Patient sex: M
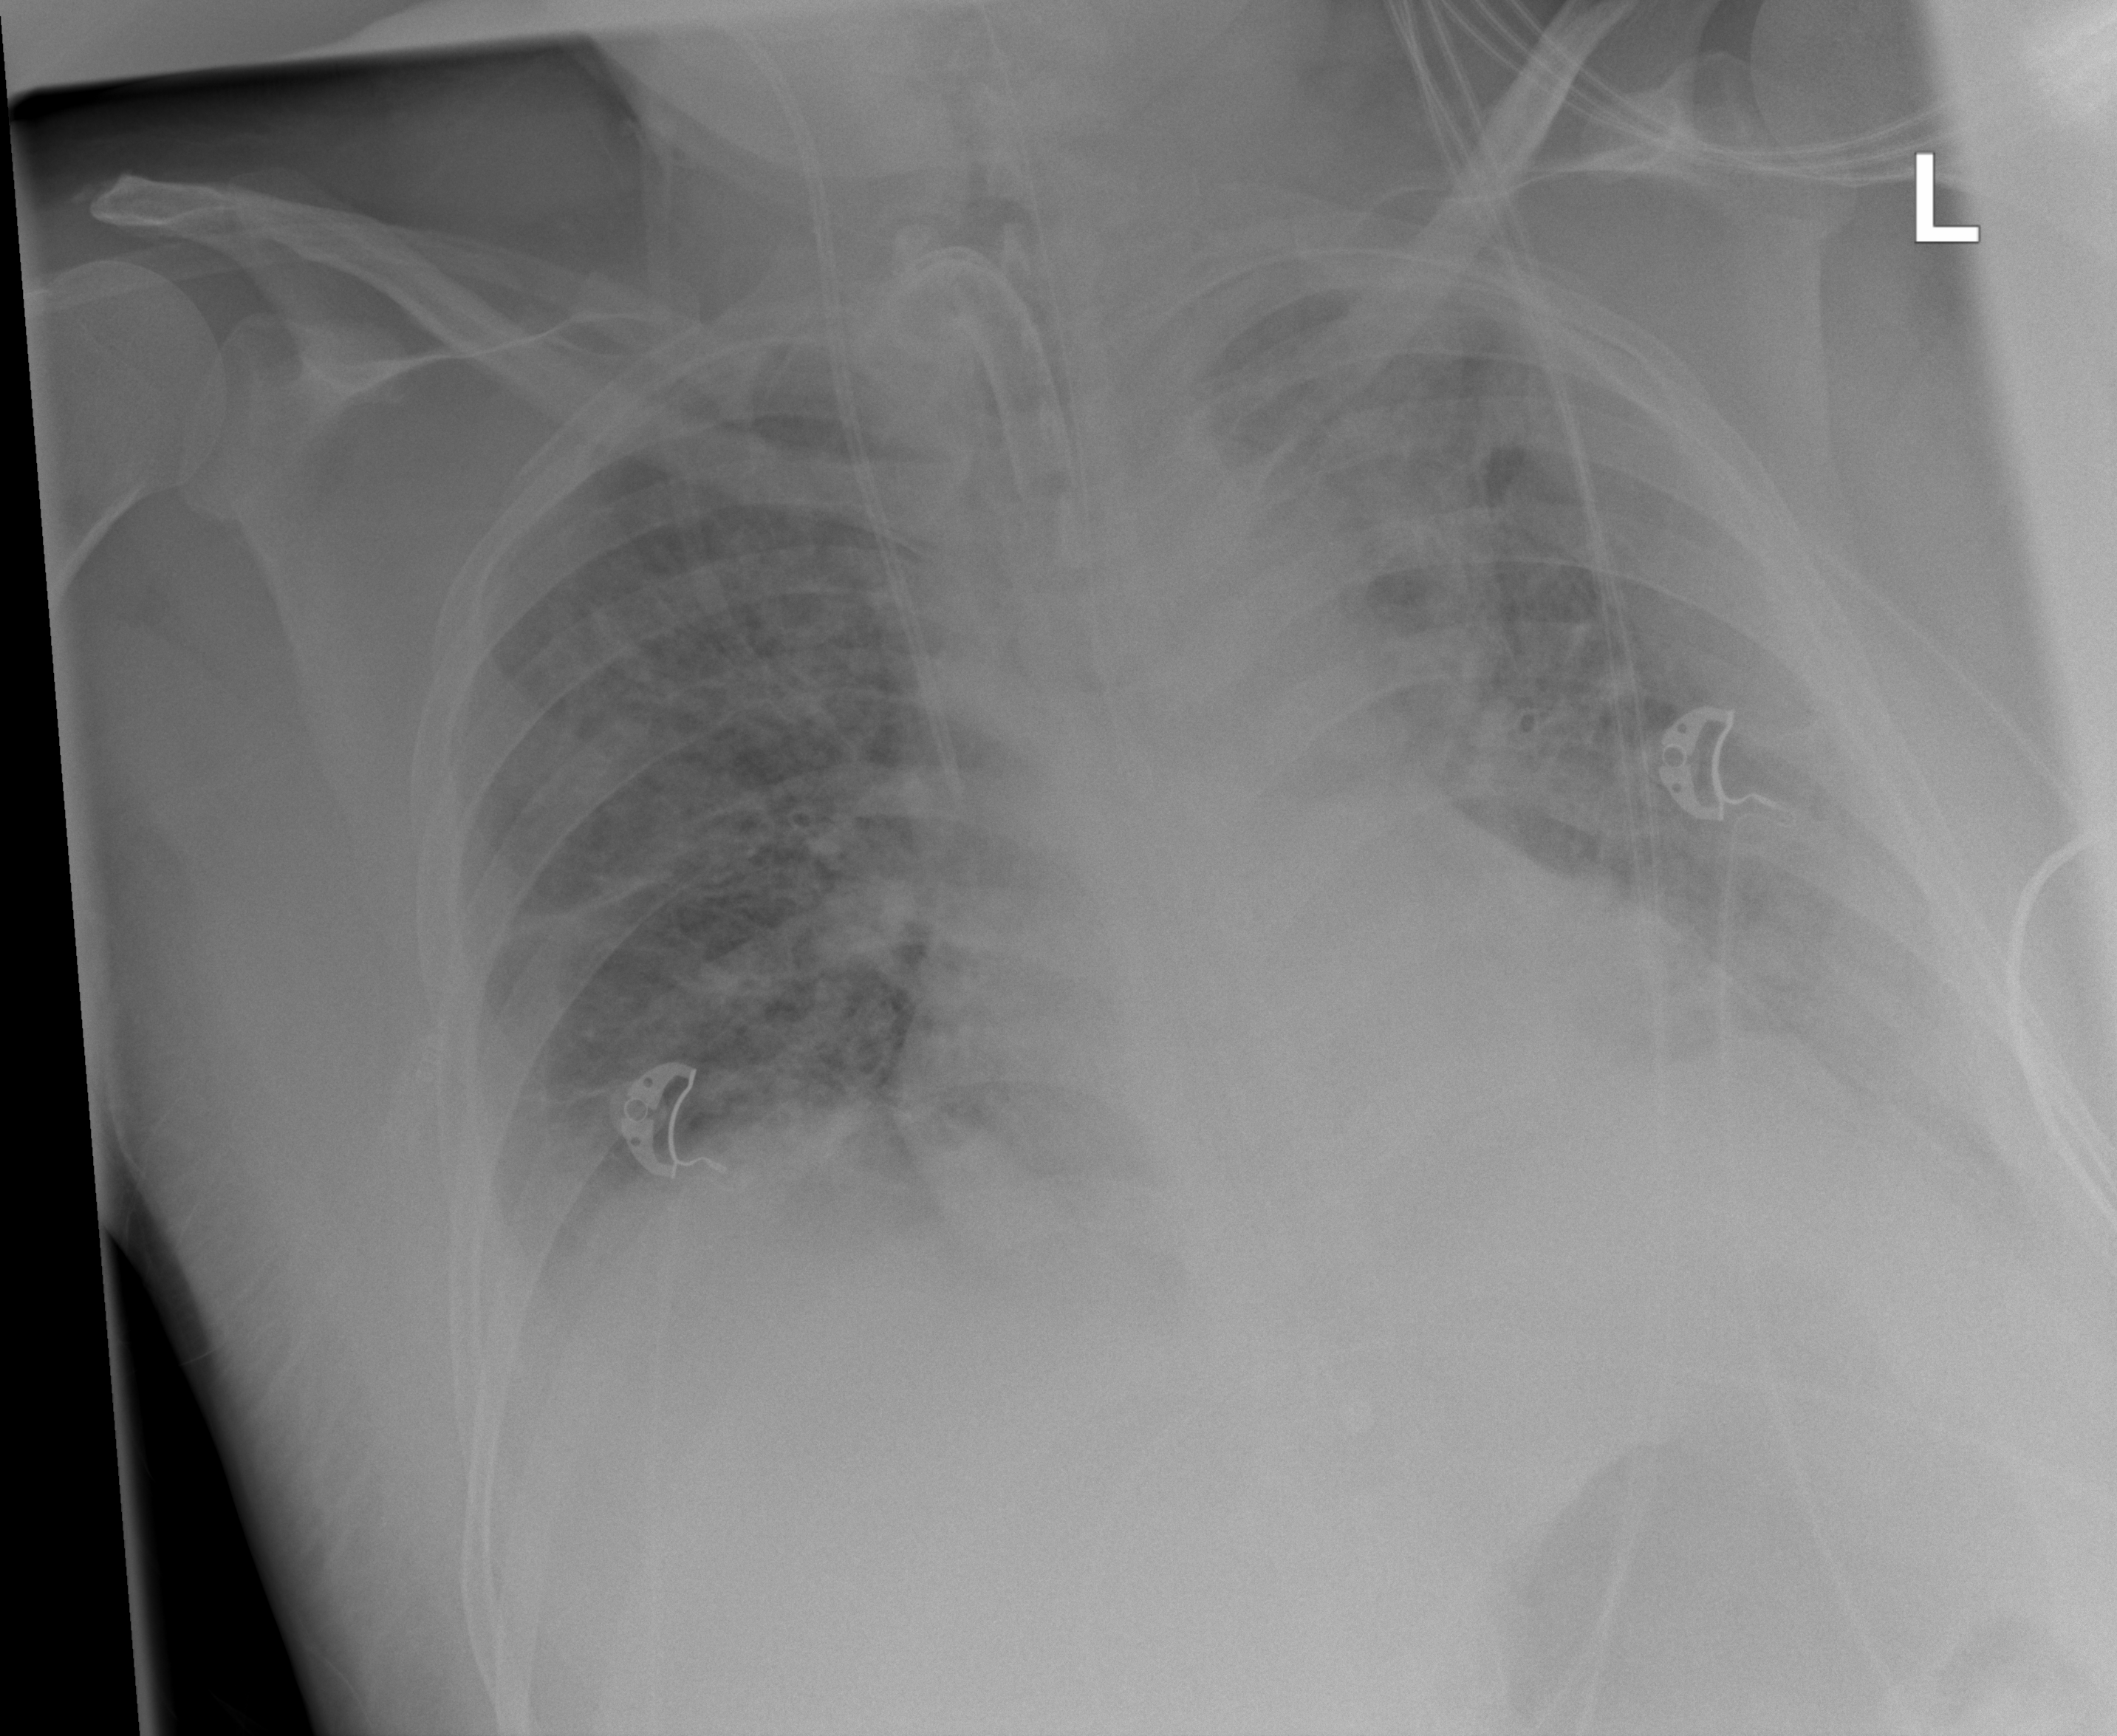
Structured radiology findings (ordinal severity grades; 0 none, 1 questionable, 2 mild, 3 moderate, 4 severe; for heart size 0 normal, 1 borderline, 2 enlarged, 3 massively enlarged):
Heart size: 2
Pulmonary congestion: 2
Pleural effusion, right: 2
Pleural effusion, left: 2
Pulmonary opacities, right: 2
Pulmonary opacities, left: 3
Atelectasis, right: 2
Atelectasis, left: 2